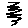
Label: zigzag